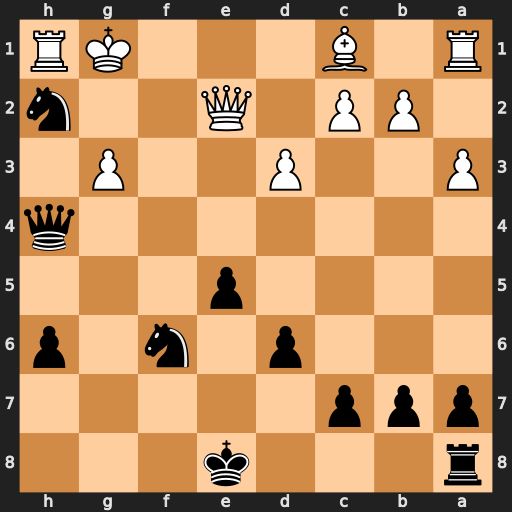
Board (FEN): r3k3/ppp5/3p1n1p/4p3/7q/P2P2P1/1PP1Q2n/R1B3KR
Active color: b
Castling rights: q
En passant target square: -
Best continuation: Qxg3+ Qg2 Nf3+ Kf1 Qe1#